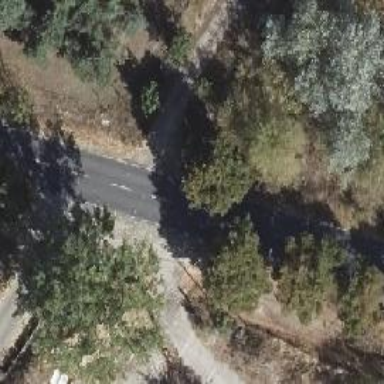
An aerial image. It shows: Secondary road with asphalt surface. There is sidewalk on the left side.